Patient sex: F
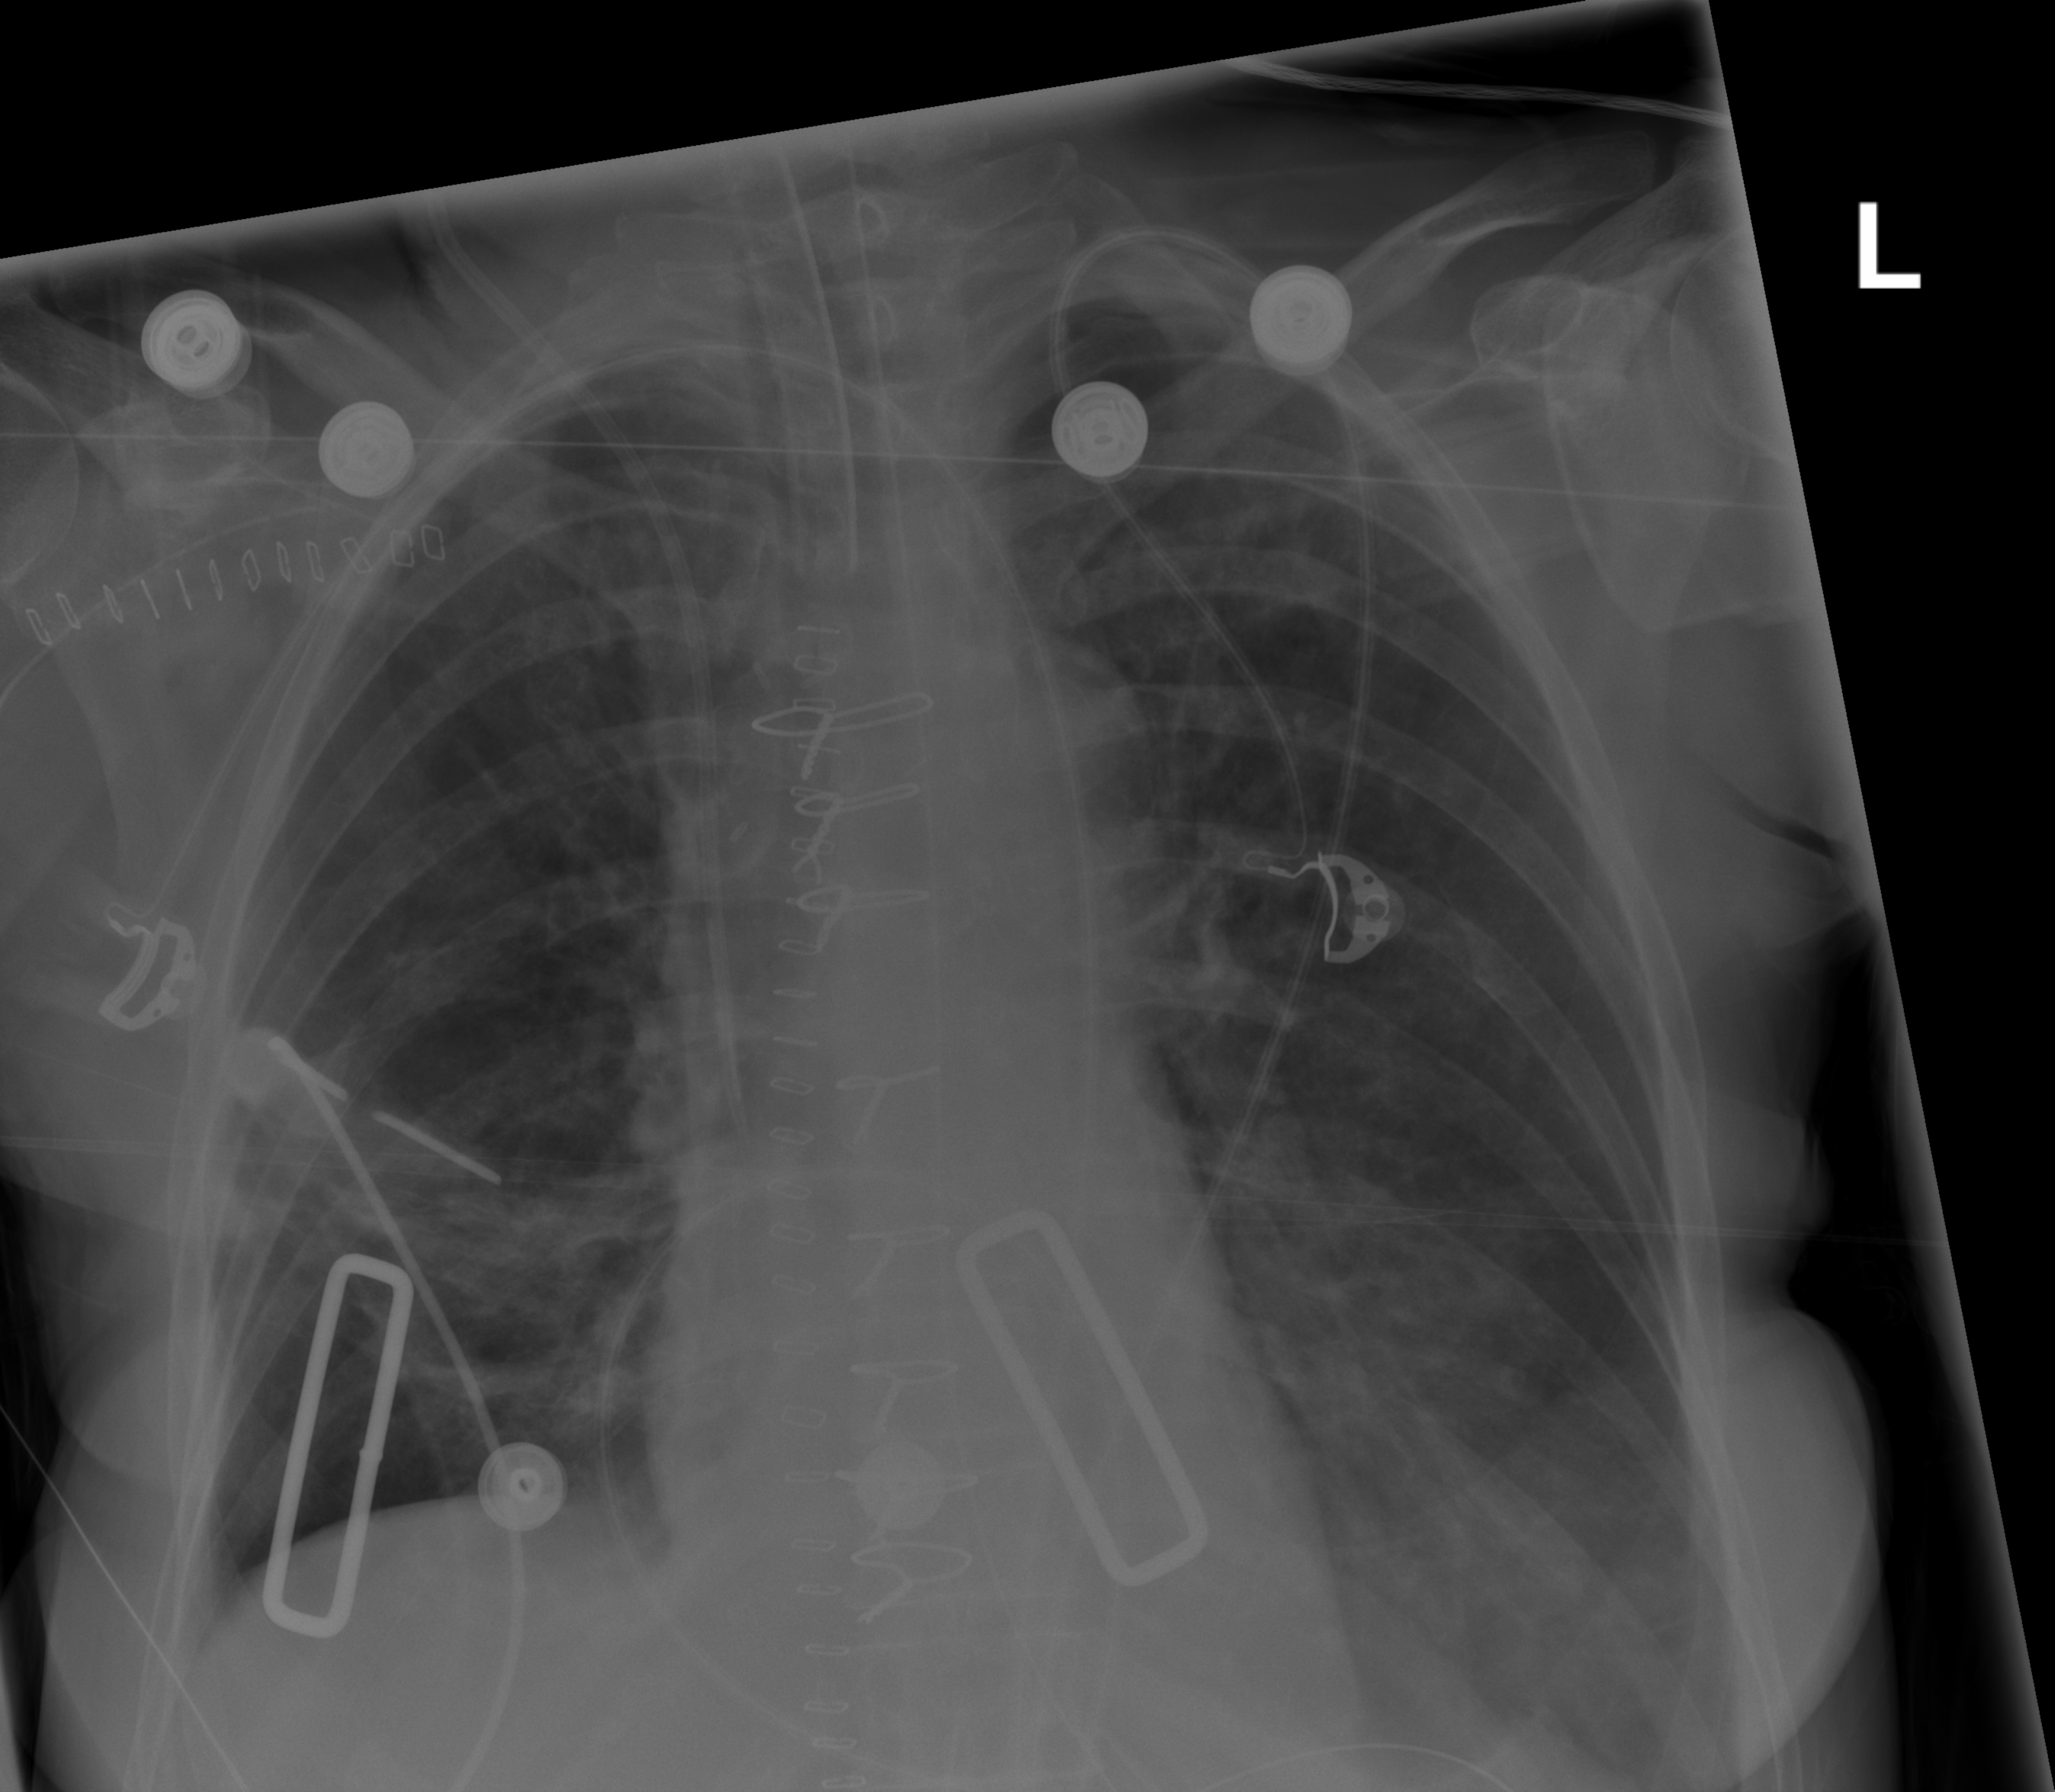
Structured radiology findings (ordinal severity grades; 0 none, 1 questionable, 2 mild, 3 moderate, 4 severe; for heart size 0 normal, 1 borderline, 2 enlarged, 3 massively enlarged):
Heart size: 0
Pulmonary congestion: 2
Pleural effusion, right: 1
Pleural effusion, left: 2
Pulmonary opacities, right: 1
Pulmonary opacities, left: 2
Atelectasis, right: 2
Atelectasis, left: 0